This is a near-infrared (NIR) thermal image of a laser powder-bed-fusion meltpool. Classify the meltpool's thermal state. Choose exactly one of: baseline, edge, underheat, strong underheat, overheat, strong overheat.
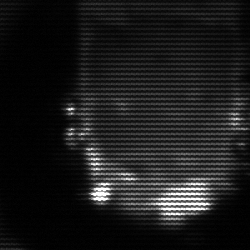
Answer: baseline